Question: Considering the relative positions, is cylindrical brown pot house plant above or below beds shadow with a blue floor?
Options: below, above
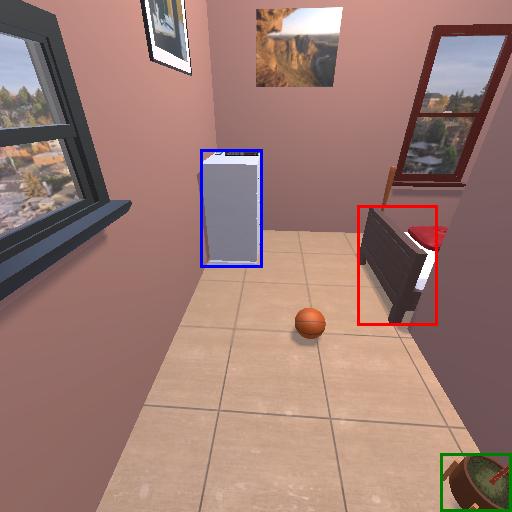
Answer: below